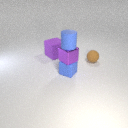
large purple rubber cube to the left of small blue rubber cube